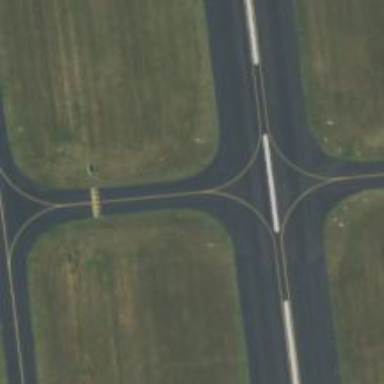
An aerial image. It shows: Image of taxiway at airport.